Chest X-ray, PA view. Patient: 26 years old, sex M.
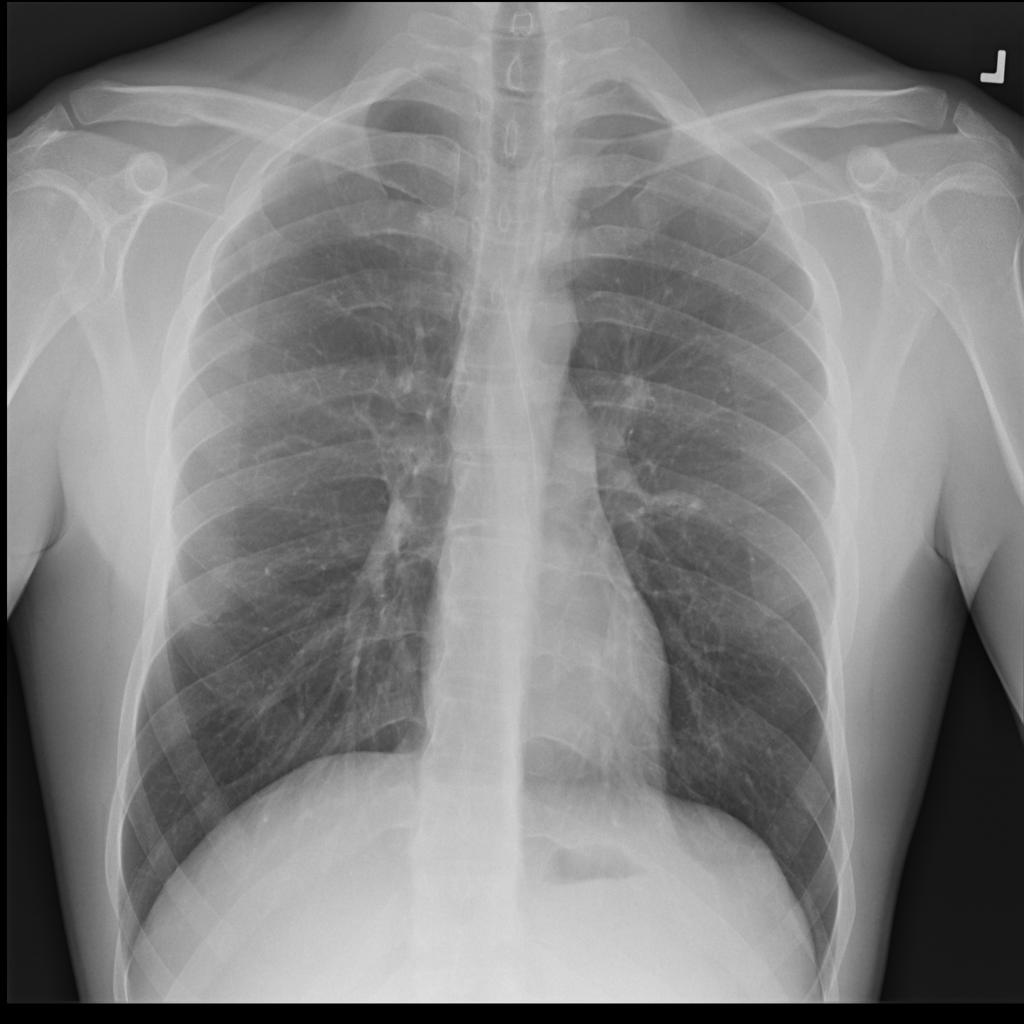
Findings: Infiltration